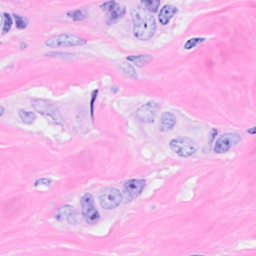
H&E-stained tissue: Breast